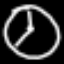
Label: clock